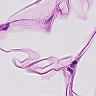
Metastatic tissue present: no